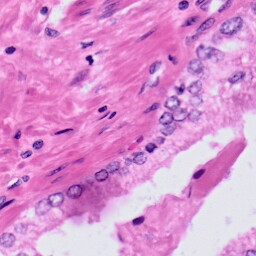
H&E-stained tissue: Prostate